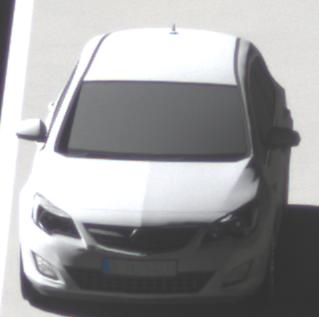
Make: Opel
Model: Astra 1.4 ecoFlex
Detailed model: Astra (J)
Model produced from: 2009/12
Model produced until: 2010/12
Doors: 5
Color: white
Road condition: dry road
Daytime: morning or afternoon
Contrast: high contrast